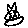
Label: cat